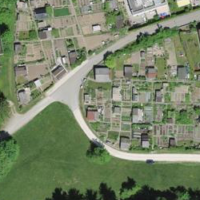
EUNIS habitat code: 53
Species observed at this site:
Vitis vinifera